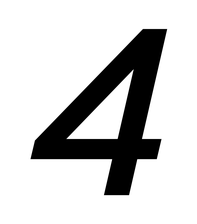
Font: InstrumentSans-Italic_Medium_Italic